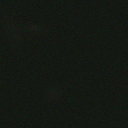
Screen state: off